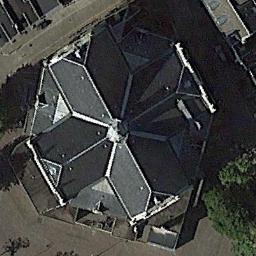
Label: church